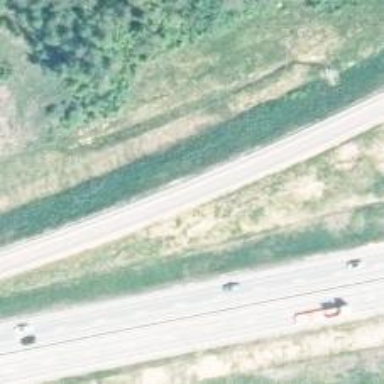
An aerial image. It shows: Trunk link highway.